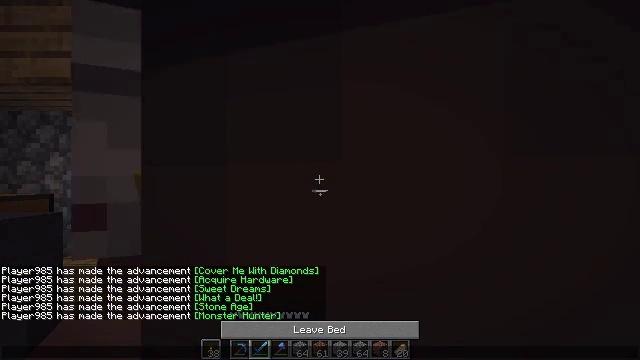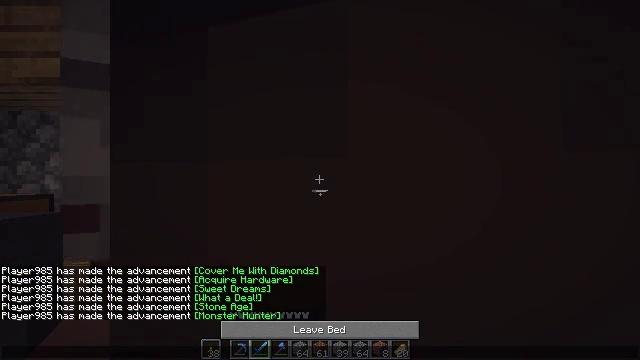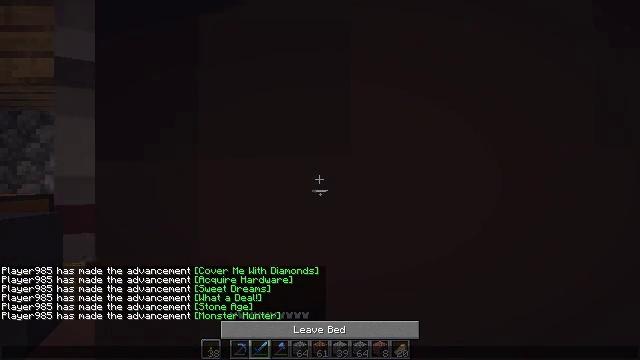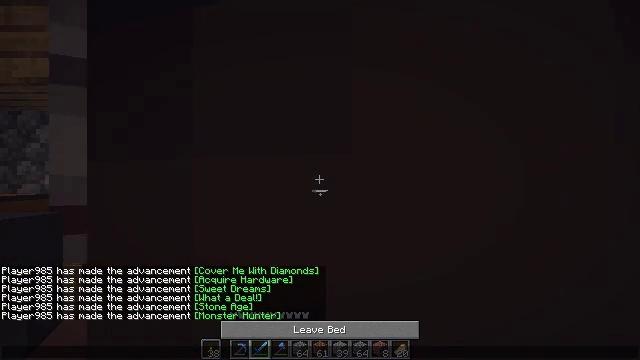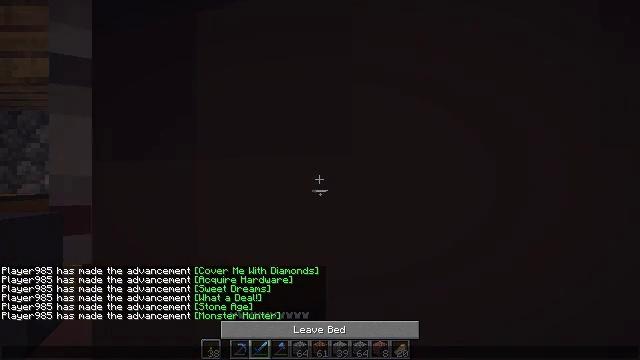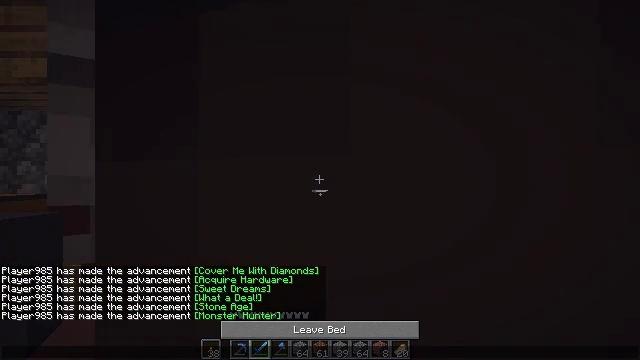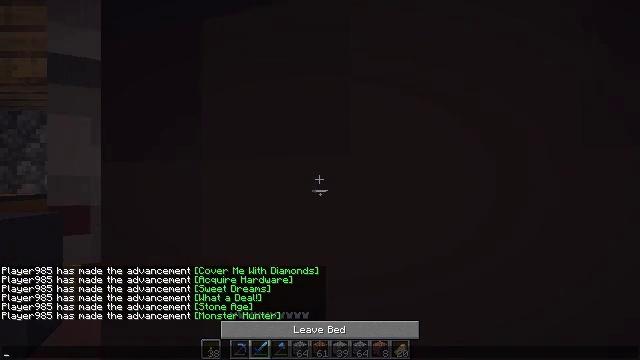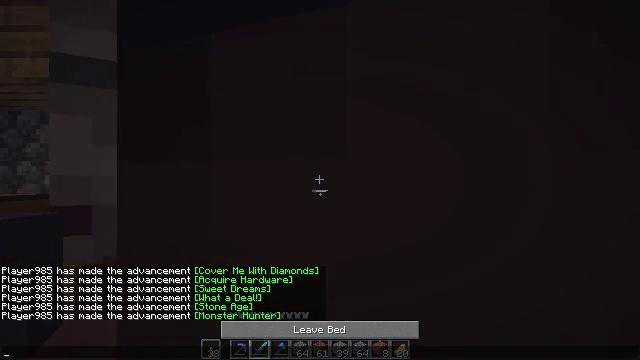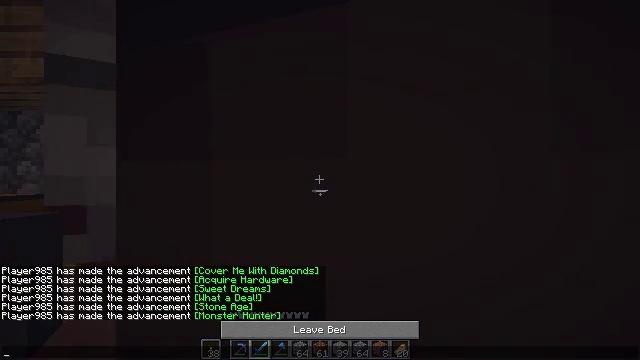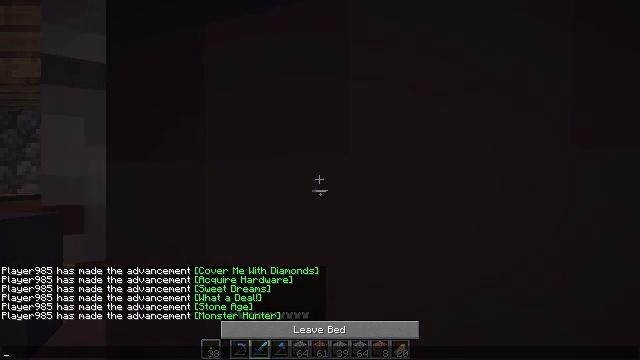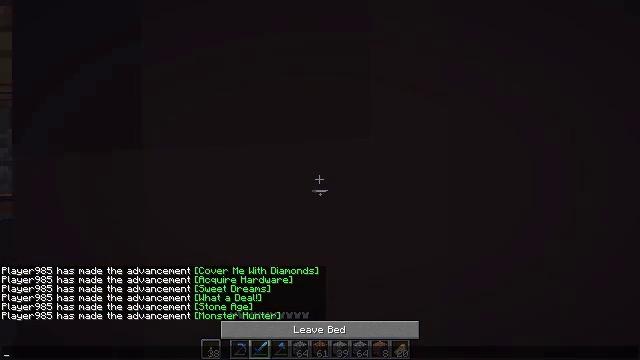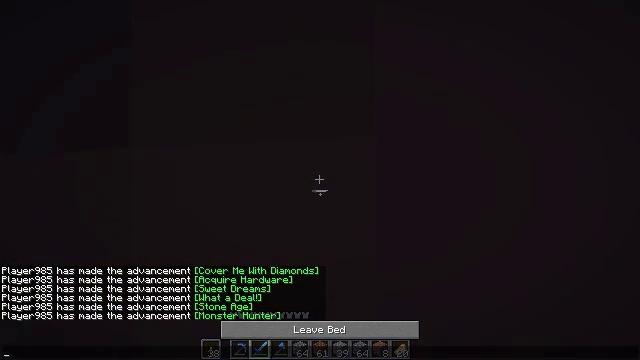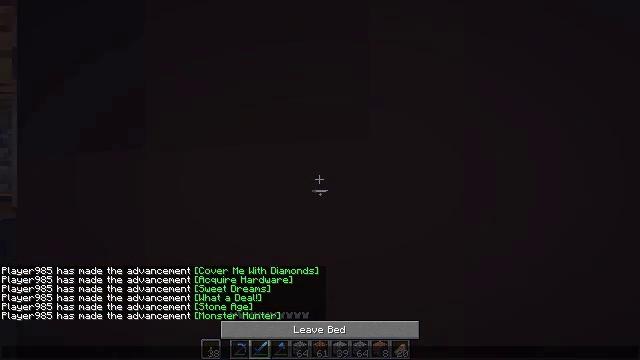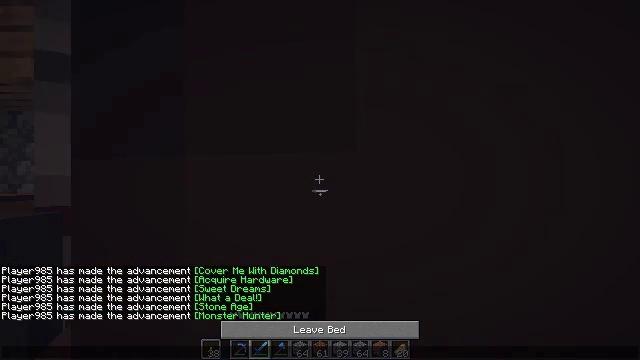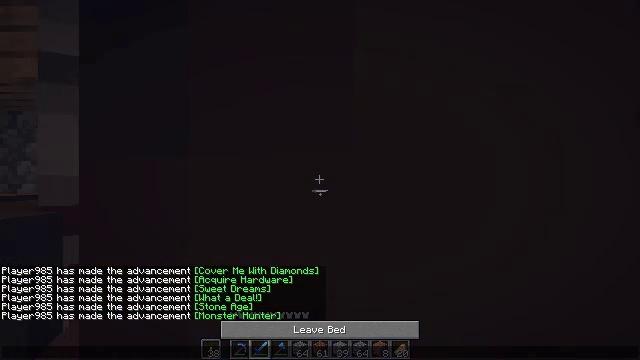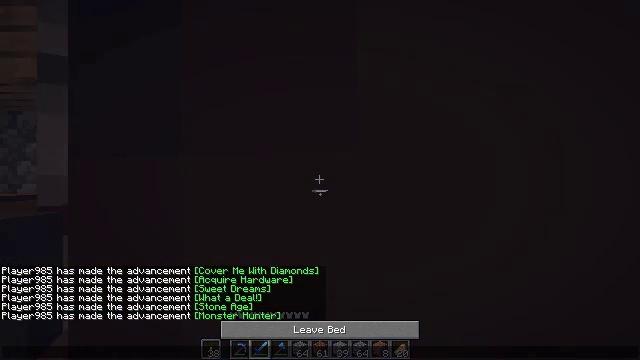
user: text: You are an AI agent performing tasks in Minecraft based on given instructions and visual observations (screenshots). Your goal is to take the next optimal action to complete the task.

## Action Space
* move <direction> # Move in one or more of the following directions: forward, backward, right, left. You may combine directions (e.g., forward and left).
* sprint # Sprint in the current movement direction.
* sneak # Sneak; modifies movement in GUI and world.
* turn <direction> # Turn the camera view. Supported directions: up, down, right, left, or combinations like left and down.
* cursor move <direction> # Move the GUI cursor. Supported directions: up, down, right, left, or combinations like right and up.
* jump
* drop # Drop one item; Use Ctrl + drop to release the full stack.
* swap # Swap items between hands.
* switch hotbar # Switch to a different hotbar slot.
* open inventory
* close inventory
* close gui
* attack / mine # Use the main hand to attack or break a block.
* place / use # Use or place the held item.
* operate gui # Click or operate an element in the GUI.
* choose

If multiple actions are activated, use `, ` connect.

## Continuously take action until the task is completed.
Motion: motion action
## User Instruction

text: Use cactus to craft a green dye.
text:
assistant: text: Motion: no_op
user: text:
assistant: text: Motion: no_op
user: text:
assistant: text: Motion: no_op
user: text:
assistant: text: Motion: no_op
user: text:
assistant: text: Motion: no_op
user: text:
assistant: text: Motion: no_op
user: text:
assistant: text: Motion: no_op
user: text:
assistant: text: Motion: no_op
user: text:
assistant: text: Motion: no_op
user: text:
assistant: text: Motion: no_op
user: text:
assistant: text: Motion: no_op
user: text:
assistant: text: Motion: no_op
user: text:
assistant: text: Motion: no_op
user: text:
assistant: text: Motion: no_op
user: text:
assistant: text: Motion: no_op
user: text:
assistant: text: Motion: no_op
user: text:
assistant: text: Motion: no_op
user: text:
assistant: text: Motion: no_op
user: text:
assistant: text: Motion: no_op
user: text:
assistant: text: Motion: no_op
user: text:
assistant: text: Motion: no_op
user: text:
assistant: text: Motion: no_op
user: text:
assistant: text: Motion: no_op
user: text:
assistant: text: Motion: no_op
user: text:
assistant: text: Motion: no_op
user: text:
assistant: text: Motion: no_op
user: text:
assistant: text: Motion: no_op
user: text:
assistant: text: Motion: no_op
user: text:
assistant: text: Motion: no_op
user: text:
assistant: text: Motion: no_op